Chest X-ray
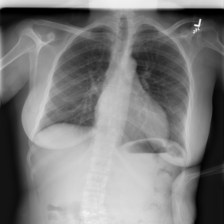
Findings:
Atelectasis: negative
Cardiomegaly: positive
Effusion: negative
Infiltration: positive
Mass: negative
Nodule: negative
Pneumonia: negative
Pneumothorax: negative
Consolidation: negative
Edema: negative
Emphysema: negative
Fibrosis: negative
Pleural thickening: negative
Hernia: negative